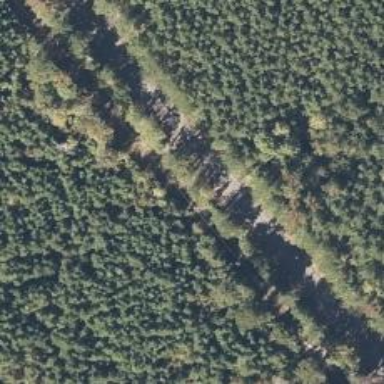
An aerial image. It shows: Culvert tunnel.